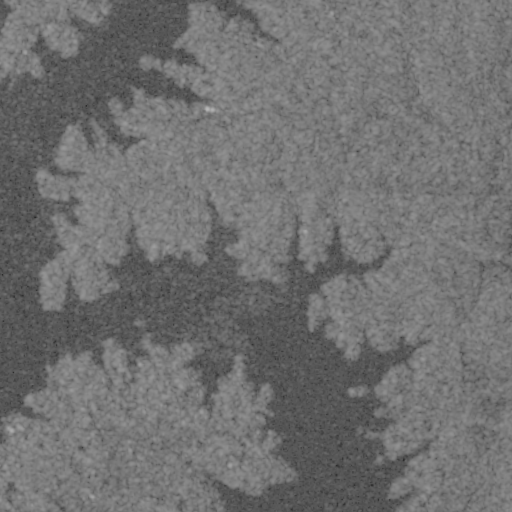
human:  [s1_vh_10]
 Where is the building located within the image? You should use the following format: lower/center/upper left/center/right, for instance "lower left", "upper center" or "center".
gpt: The building is located in the lower left of the image.
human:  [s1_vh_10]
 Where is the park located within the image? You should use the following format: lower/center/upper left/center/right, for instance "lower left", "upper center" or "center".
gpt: There is no park in the image.

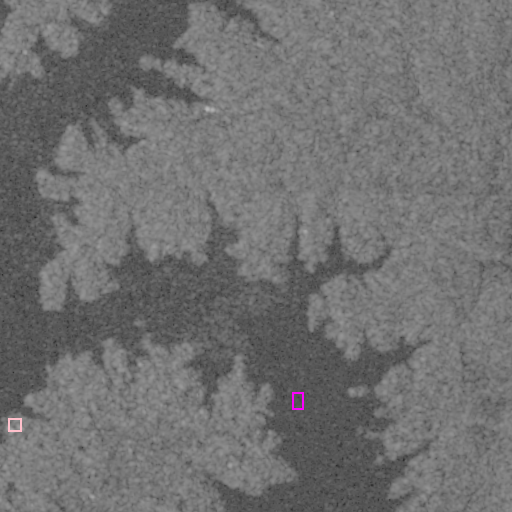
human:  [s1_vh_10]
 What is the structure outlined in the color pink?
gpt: The structure outlined in pink is a building.
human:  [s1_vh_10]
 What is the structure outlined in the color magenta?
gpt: The structure outlined in magenta is a building.
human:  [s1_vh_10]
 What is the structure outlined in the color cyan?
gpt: There is no cyan outline.